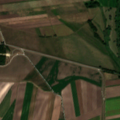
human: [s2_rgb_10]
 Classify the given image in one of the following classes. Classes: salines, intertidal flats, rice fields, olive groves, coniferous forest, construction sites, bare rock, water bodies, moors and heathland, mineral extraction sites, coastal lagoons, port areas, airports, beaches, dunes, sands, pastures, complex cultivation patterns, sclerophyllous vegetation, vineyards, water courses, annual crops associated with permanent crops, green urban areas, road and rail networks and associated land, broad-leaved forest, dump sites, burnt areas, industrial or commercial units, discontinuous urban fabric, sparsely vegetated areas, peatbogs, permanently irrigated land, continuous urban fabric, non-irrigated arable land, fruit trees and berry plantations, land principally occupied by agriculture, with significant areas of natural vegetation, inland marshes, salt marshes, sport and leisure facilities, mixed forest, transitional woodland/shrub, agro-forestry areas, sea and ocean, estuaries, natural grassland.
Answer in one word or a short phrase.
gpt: non-irrigated arable land, land principally occupied by agriculture, with significant areas of natural vegetation, broad-leaved forest